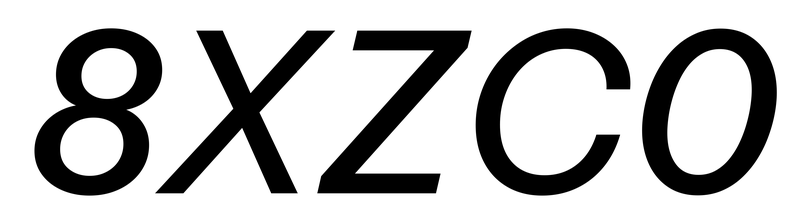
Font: InstrumentSans-Italic_Medium_Italic